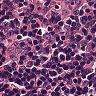
Metastatic tissue present: no